Aerial crown-view tile of a tropical tree (Barro Colorado Island, Panama), acquired 20240813:
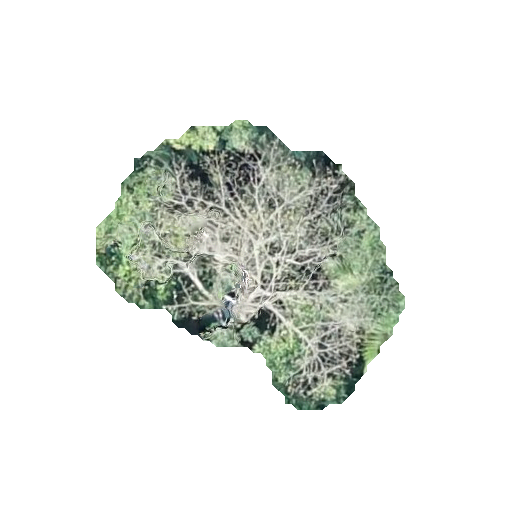
Species: Ceiba pentandra
GBIF accepted scientific name: Ceiba pentandra
Crown area: 84.611 m²